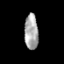
Tissue: prostate
Cell type: T cells
Senescence score: 0.3392
Nuclear area (px): 477
Mean DAPI intensity: 169.543